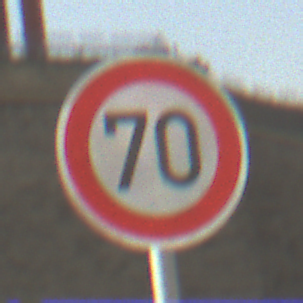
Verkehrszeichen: Geschwindigkeit70
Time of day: MorningAfternoon
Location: Outdoor (Suburban)
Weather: Clear
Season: NotSpecified
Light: Natural